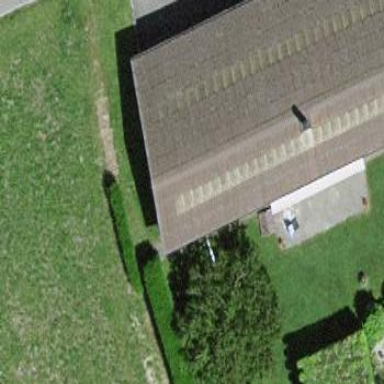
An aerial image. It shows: Garage building.